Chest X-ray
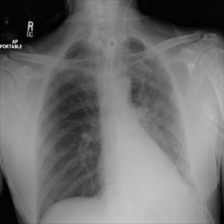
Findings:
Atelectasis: negative
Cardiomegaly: negative
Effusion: negative
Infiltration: negative
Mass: negative
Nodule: negative
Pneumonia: negative
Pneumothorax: negative
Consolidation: positive
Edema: negative
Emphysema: negative
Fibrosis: negative
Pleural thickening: negative
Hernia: negative